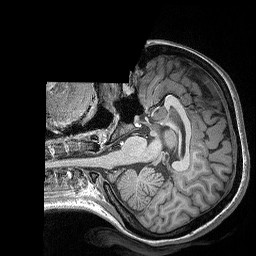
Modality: T1w
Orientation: axial
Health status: ill
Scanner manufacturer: siemens
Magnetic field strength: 3 T
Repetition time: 2.3 s
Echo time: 0.00298 s